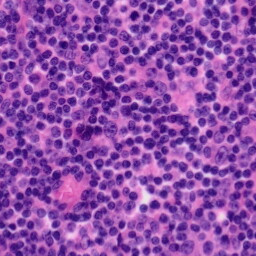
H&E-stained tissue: Tonsil